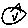
Label: bird